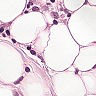
Metastatic tissue present: yes